Question:
The Excel Source has a column (ExcelColumn1) of type Unicode text stream[DT_NTEXT] and the OLE DB Source has a column(SQLColumn1) of type Unicode string[DT_WSTR]
I want to match and merge join results from the above two sources where
> ExcelColumn1 = SQLColumn1
I have right clicked both sources, went to thier Advanced Editor dialogues, then to their input and output properties, then output columns, then the columns i want to sort by and set their sortkeyPosition from 0 to 1.
The isSorted property for both sources has also been set to True, but when i double click the Merge Join so i can configure the columns on which to join on, i am getting the error in the screenshot below. I can't seem to figure out what is wrong with my sources.
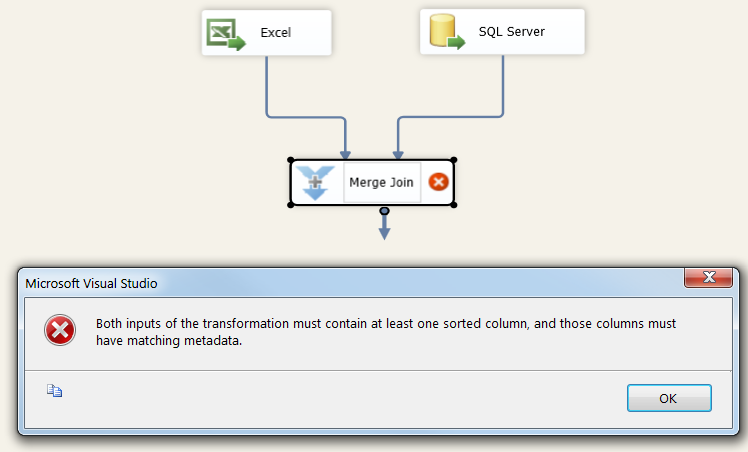
Answer: Drag a Sort component for both the inputs : the sortid should be the same on the columns where you make a join,then configure merge join component.
see these links
1.<URL>
2.<URL>
If the error is with mismatch data type drag a Type conversion component and try joining with 'copy of column' with other input !